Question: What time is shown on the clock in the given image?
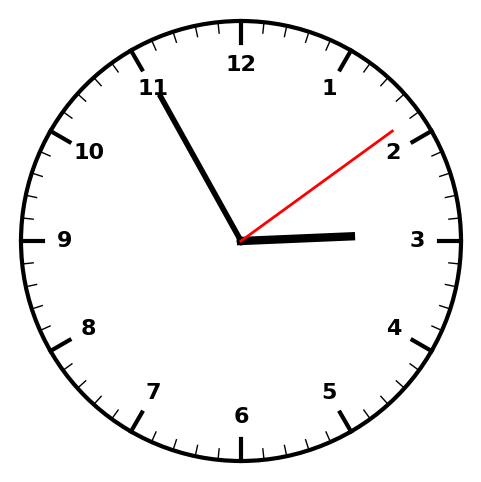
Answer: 02:55:09